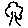
Label: tree